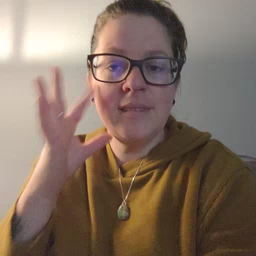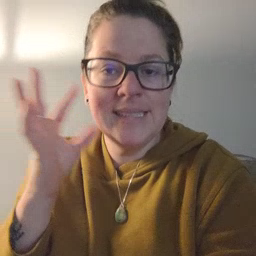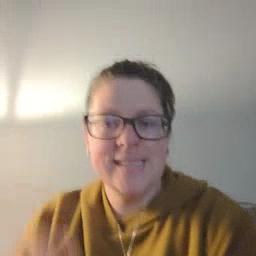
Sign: kitty